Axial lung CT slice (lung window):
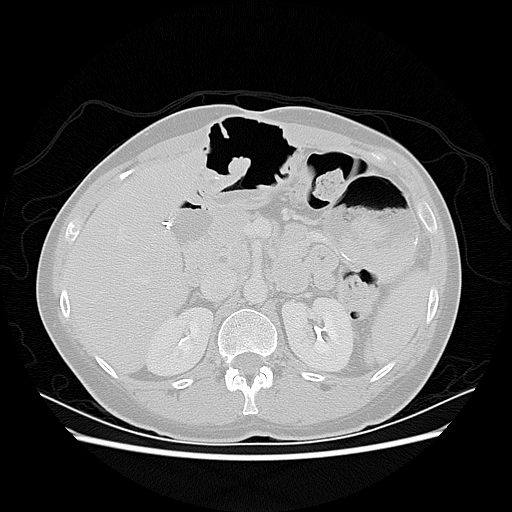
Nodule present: no